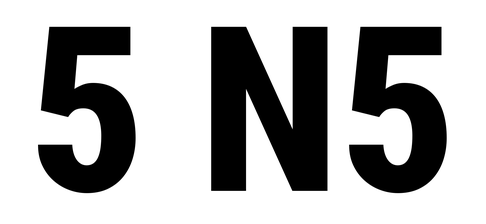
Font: Roboto_Condensed_ExtraBold